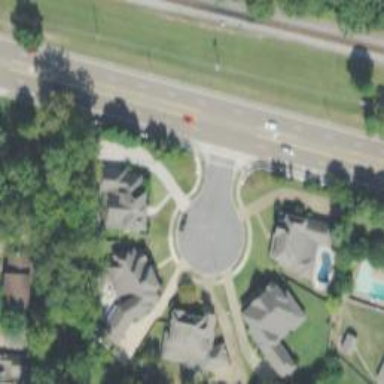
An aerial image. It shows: Turning circle on the road.